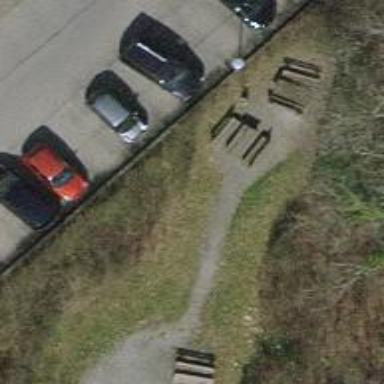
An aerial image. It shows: Picnic table located in leisure land area.